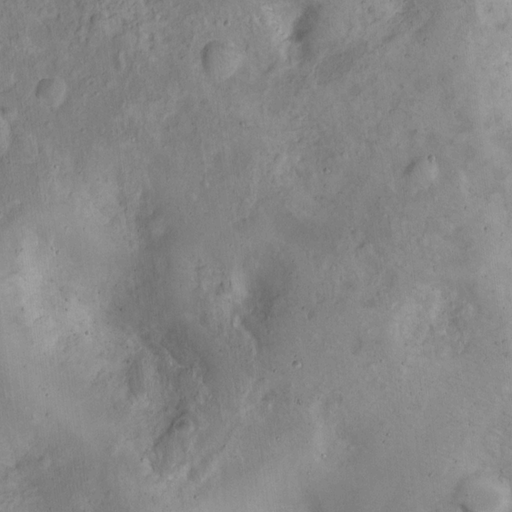
Classes present: Background, Cone